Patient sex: M
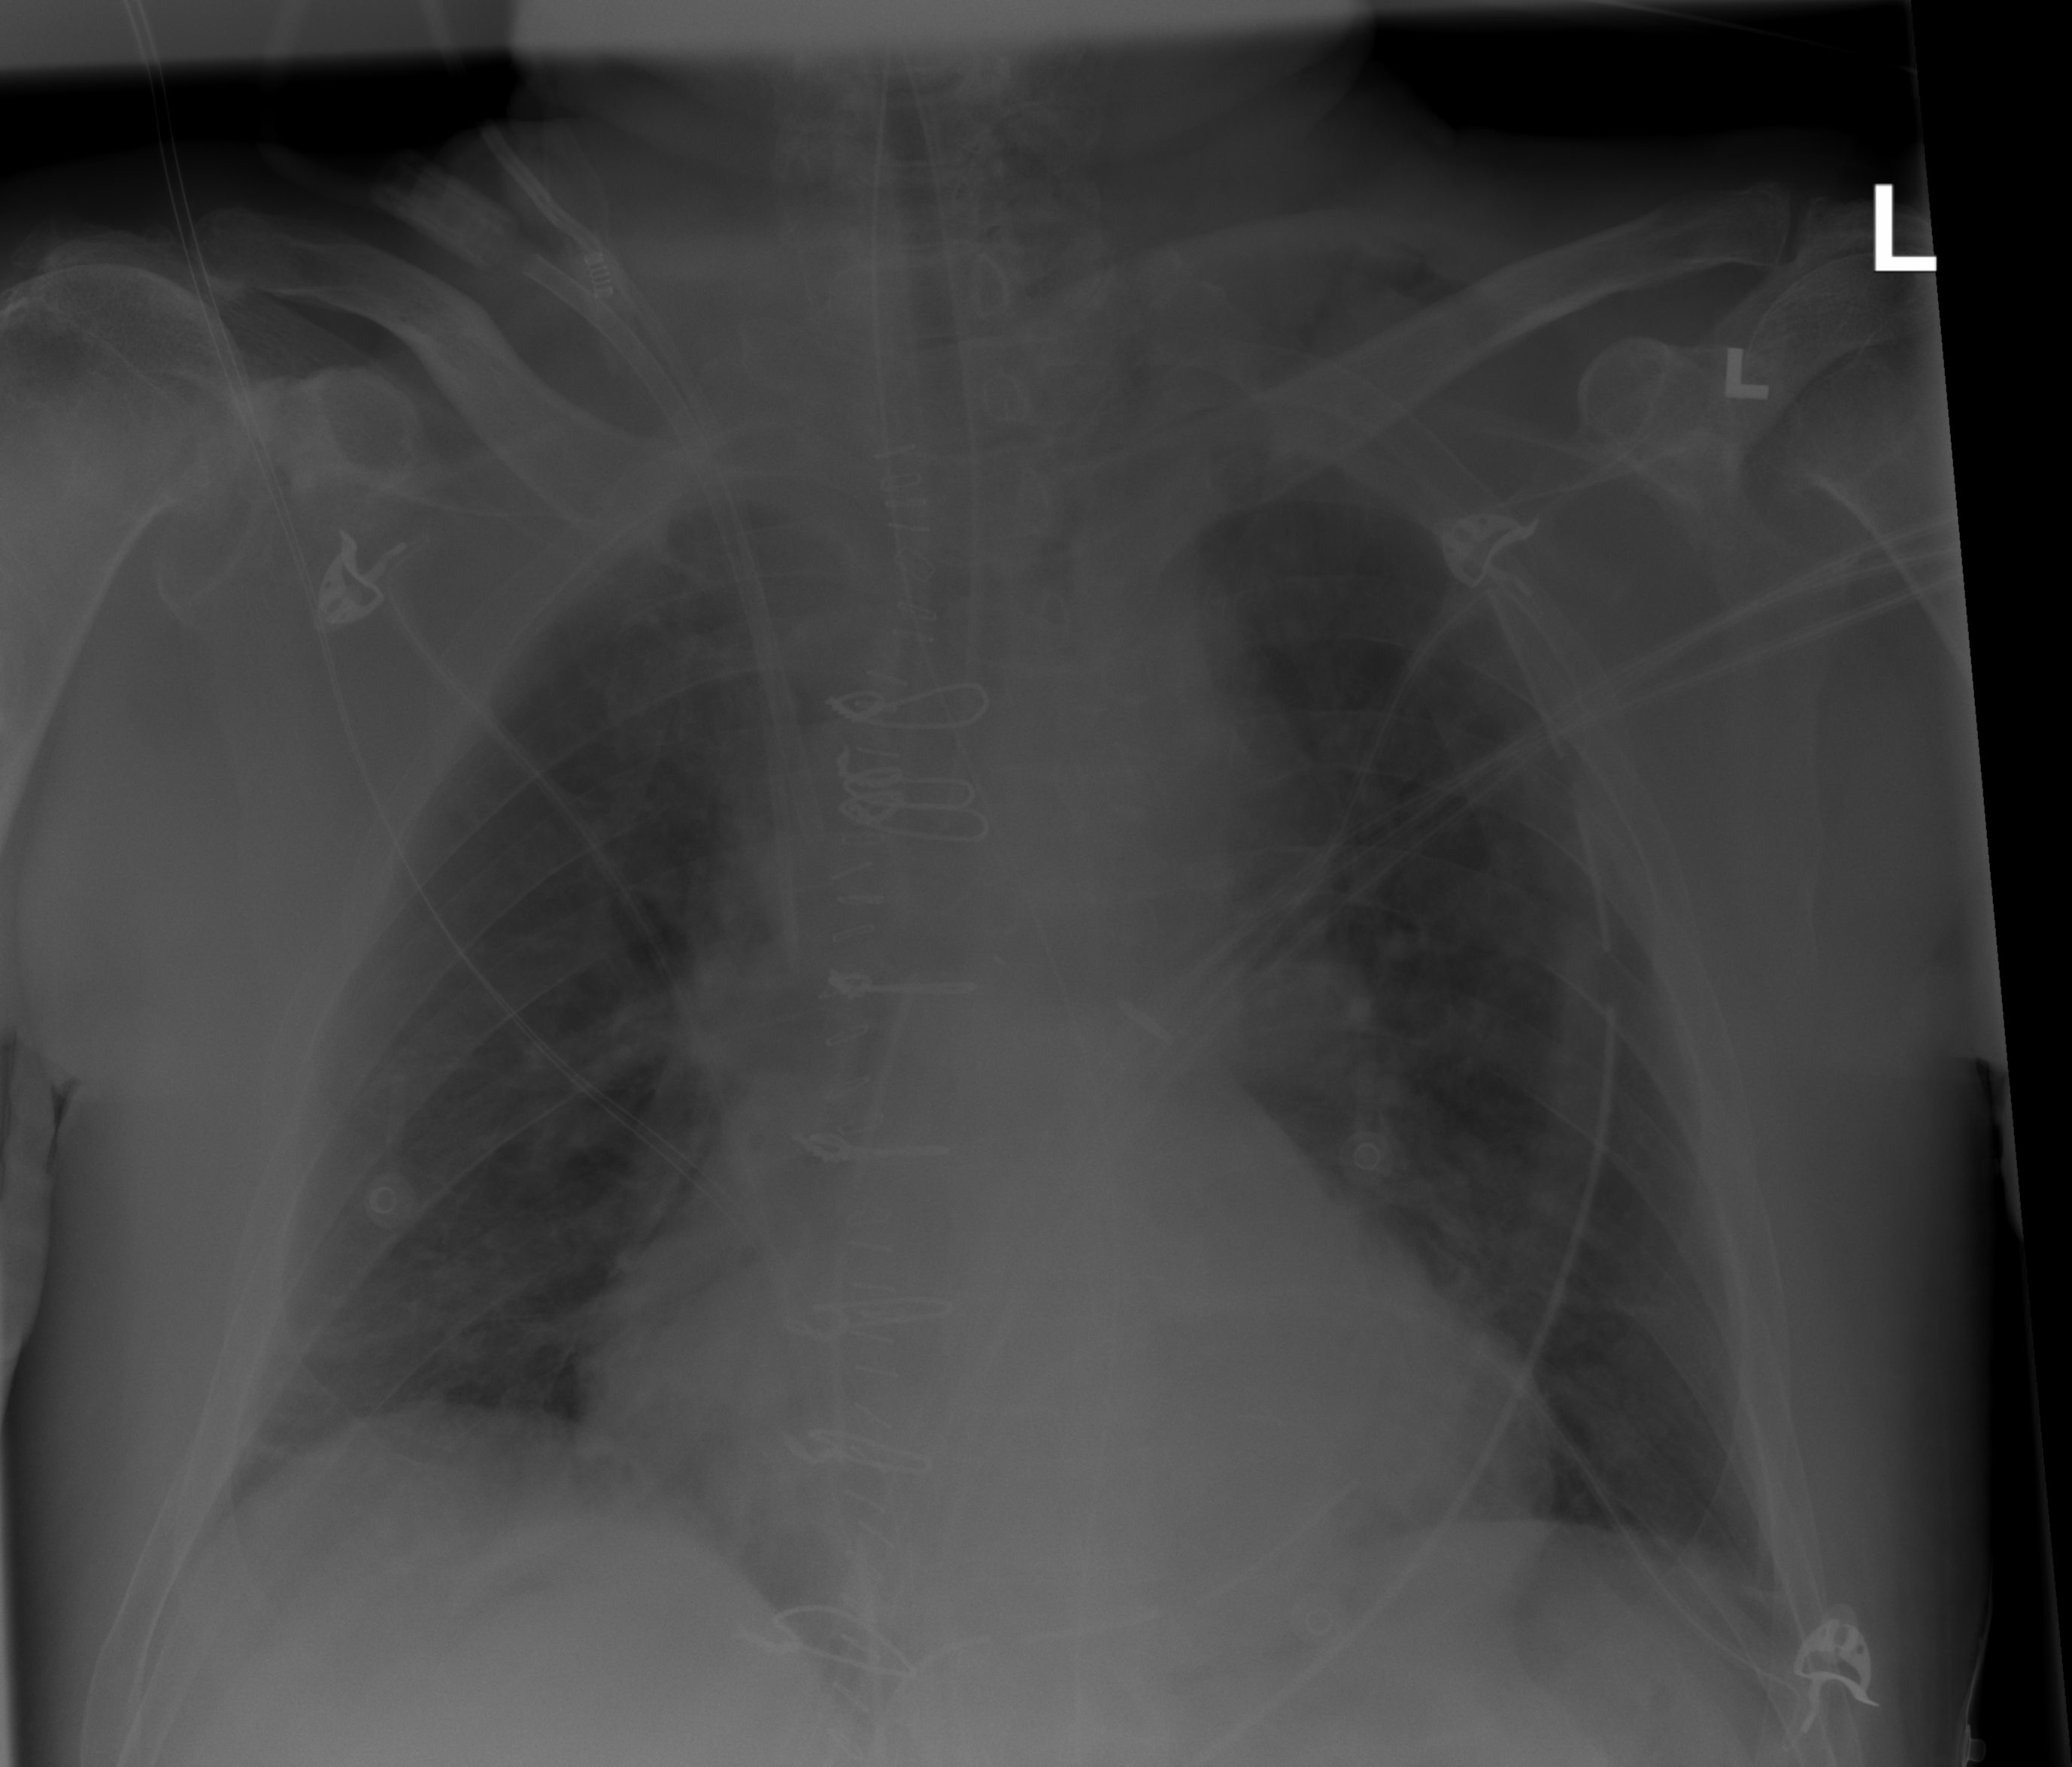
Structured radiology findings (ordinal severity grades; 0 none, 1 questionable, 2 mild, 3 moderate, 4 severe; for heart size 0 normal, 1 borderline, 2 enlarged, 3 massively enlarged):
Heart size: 0
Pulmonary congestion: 0
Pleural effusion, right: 0
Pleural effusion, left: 2
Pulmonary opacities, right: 0
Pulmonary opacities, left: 0
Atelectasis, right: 2
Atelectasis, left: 2